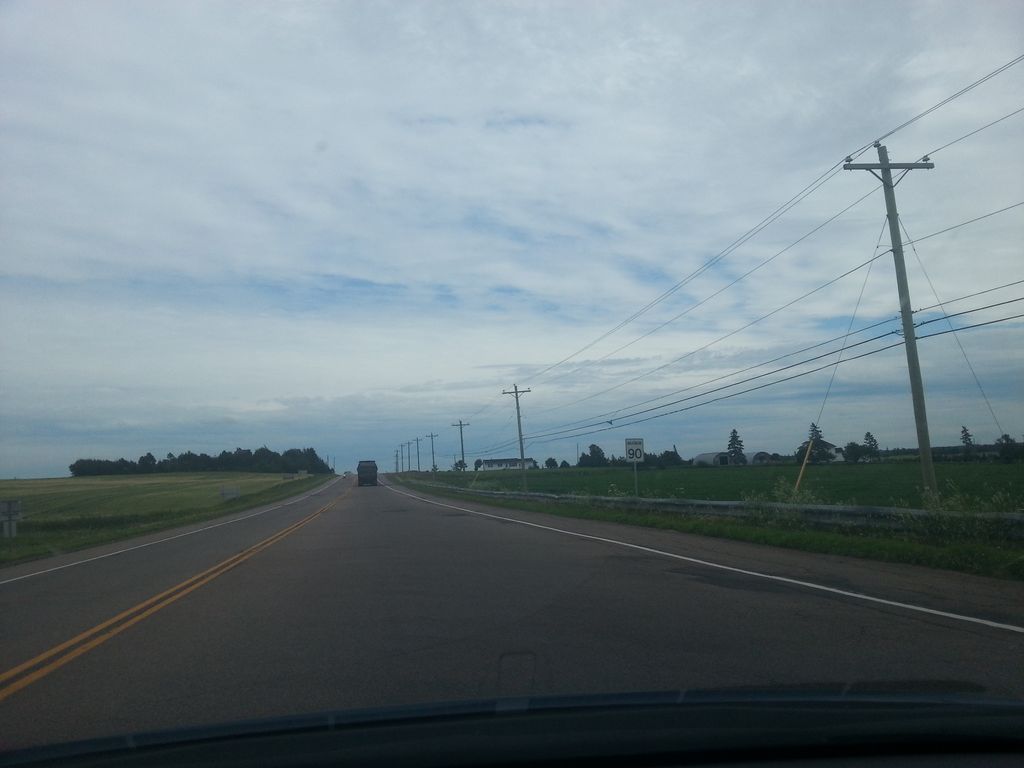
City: charlottetown